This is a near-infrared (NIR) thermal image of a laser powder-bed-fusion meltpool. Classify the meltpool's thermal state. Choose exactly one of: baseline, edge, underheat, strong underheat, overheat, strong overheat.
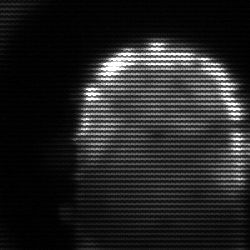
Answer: baseline